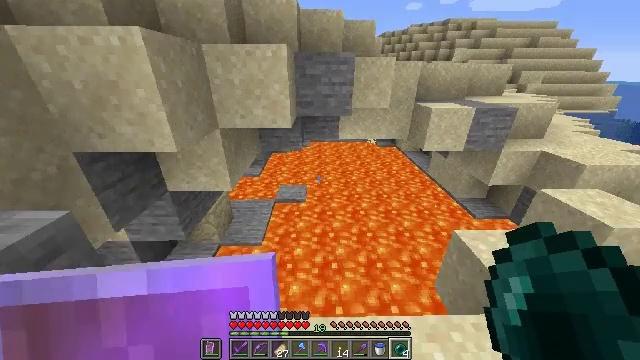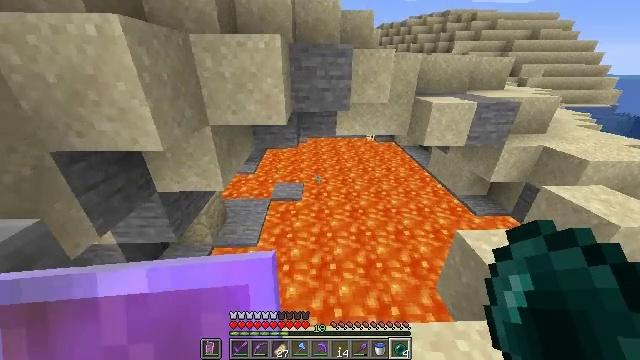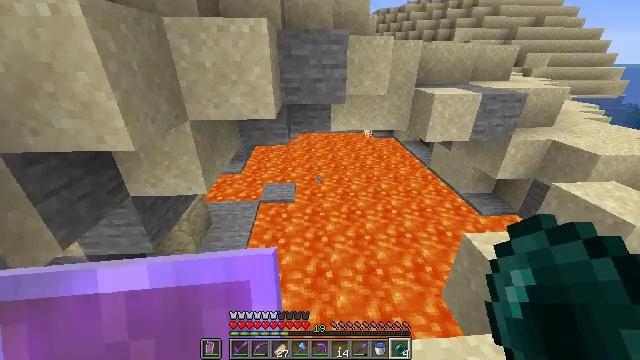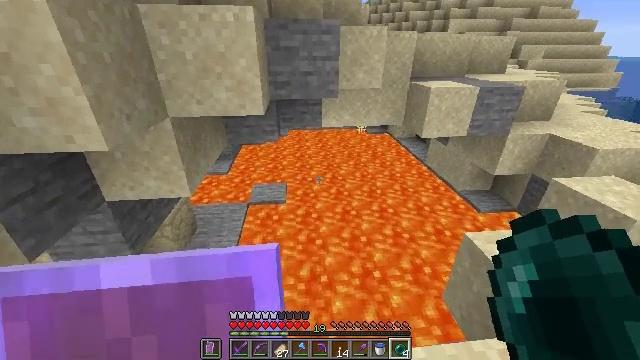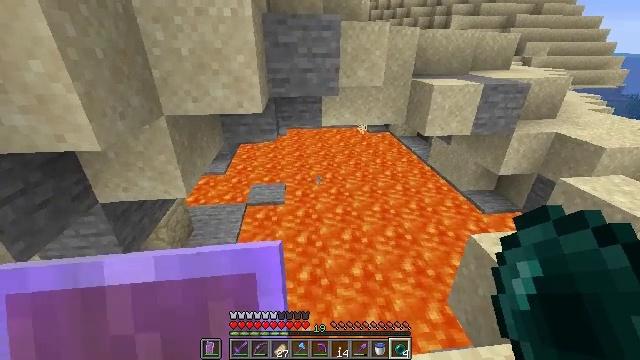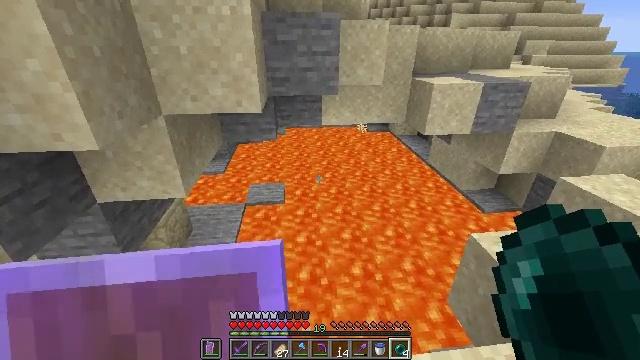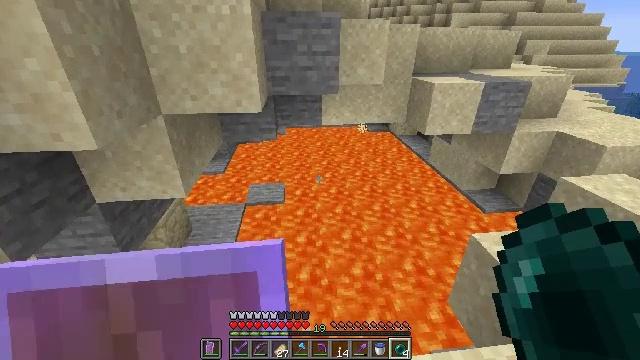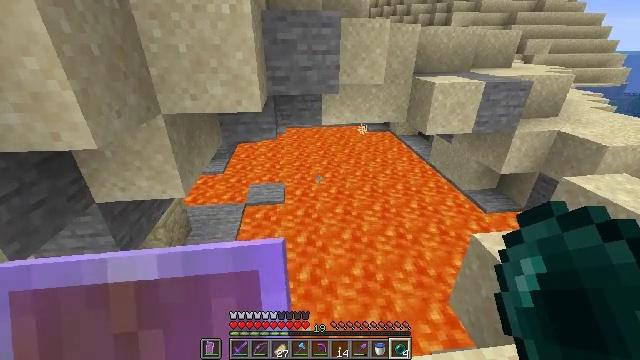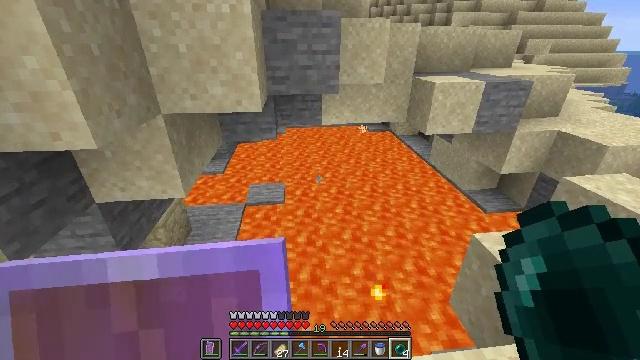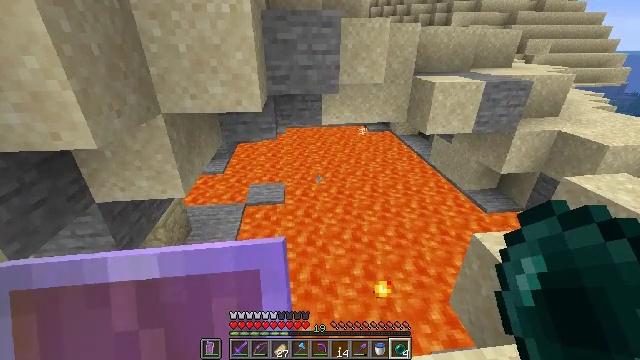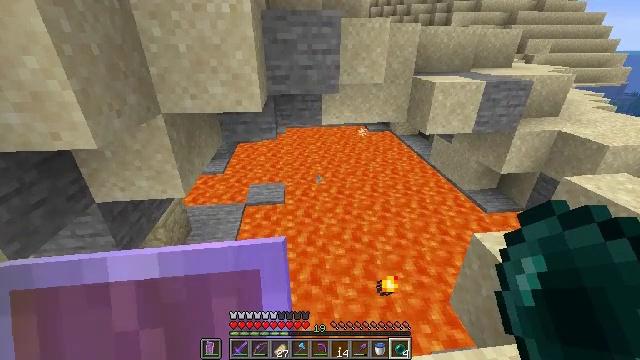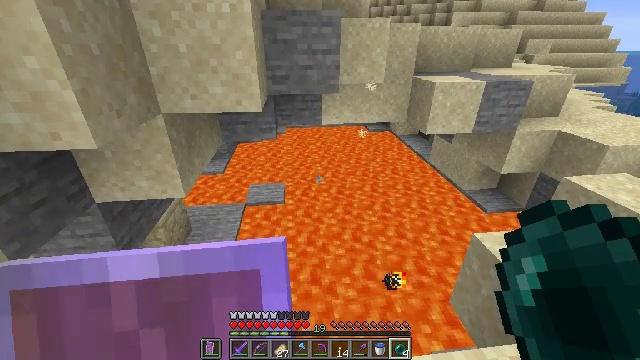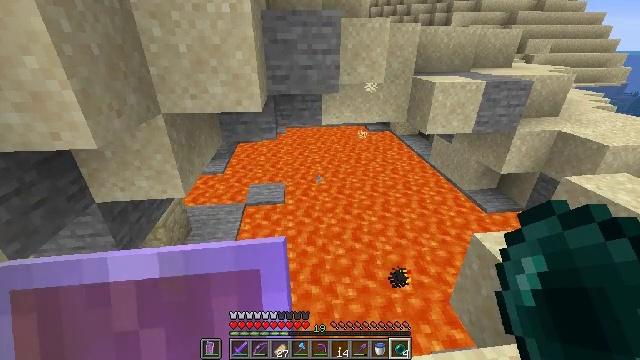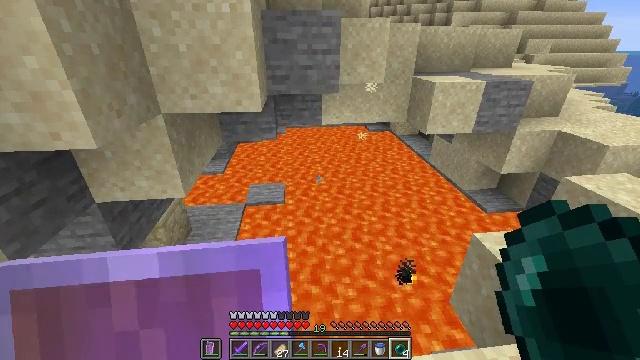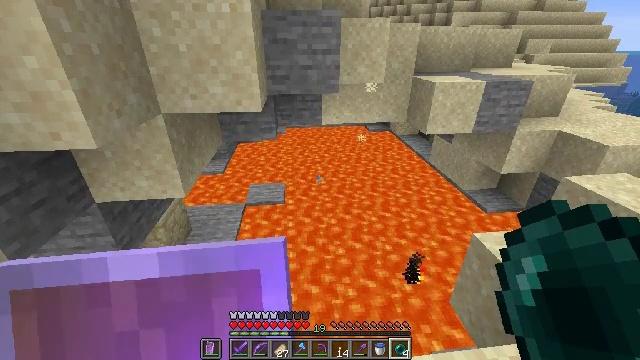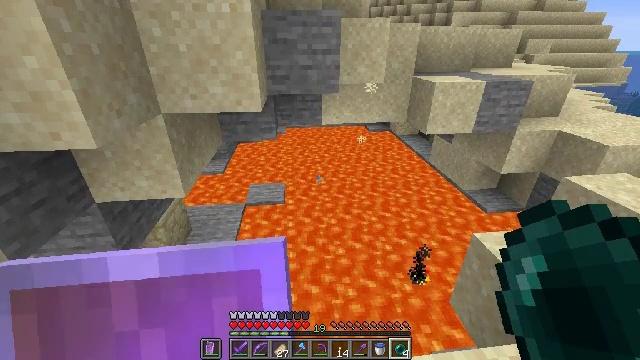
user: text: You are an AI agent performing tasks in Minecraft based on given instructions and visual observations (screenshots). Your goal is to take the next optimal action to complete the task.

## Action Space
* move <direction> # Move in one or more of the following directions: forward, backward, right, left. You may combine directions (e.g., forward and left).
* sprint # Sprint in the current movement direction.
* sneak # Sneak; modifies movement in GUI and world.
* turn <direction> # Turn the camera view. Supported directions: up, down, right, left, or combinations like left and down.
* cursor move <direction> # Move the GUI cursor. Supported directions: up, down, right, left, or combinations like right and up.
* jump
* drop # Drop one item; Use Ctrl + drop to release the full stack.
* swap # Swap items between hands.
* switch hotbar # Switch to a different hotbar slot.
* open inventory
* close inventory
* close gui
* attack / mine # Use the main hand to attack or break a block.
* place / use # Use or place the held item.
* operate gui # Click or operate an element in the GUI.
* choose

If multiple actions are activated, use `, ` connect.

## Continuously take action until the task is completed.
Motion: motion action
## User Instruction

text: Drop an ender pearl.
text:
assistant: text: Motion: no_op
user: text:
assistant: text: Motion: turn right
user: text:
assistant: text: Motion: turn right
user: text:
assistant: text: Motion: no_op
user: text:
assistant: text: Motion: no_op
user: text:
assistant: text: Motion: no_op
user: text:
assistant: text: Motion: no_op
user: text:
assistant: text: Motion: no_op
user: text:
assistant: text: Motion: no_op
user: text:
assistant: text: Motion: no_op
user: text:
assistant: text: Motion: no_op
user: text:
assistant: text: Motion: no_op
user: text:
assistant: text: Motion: no_op
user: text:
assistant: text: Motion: no_op
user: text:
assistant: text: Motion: no_op
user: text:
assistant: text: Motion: no_op
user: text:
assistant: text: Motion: no_op
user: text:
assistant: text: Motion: no_op
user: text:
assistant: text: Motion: no_op
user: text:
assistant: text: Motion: no_op
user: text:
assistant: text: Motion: no_op
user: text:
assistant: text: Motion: no_op
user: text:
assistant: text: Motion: no_op
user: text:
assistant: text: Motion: no_op
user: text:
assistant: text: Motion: no_op
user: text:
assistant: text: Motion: no_op
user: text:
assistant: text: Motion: no_op
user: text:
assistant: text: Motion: no_op
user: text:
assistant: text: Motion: no_op
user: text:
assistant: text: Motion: no_op